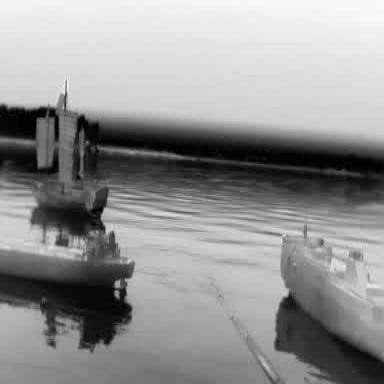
There are three objects shown in the infrared image, including a sailboat, a liner, and a container_ship.